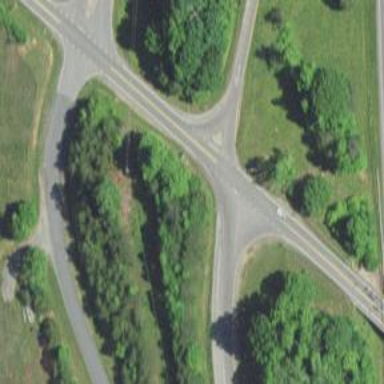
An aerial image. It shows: Trunk link highway.